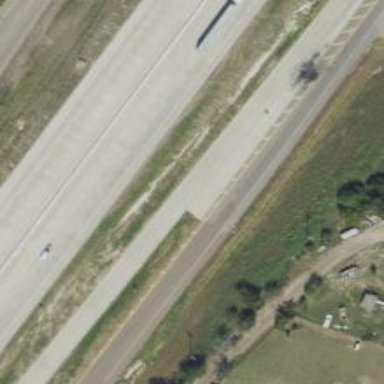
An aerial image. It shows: Tertiary road with asphalt surface and frontage road.